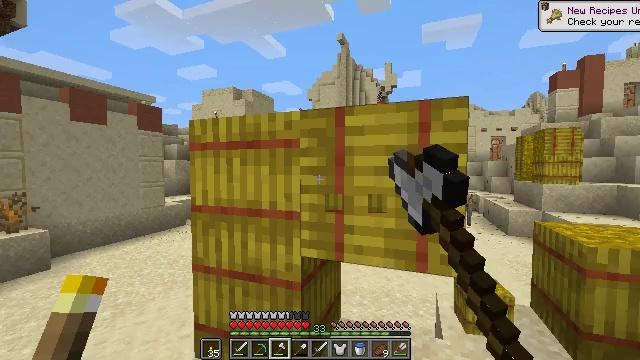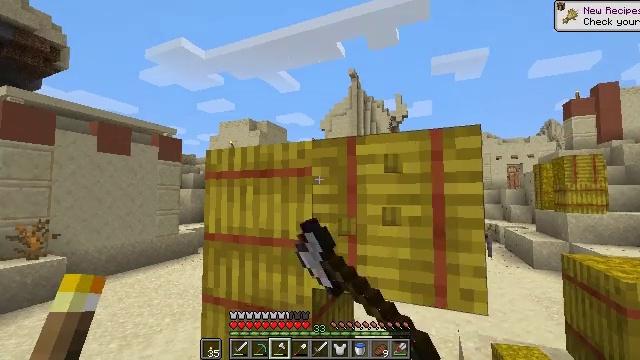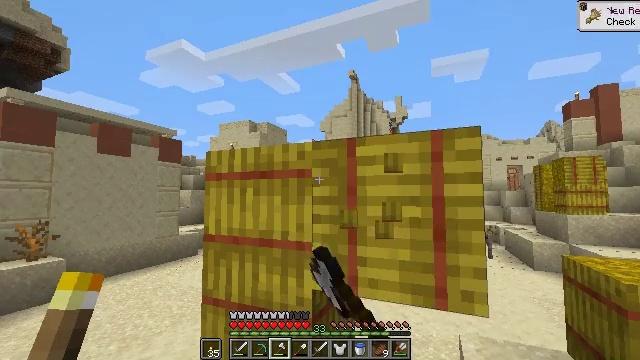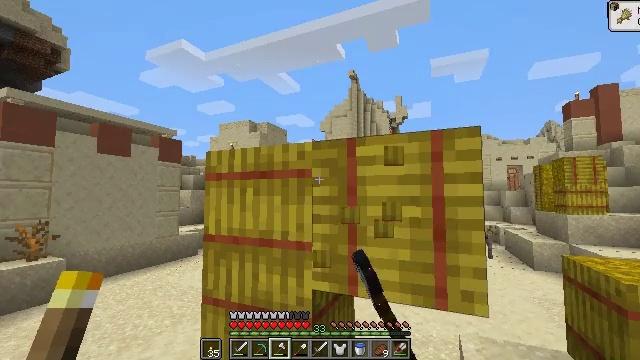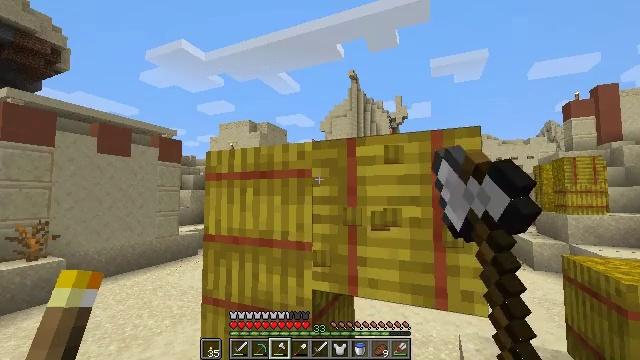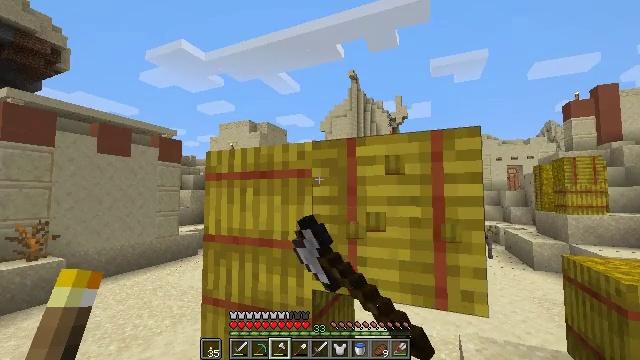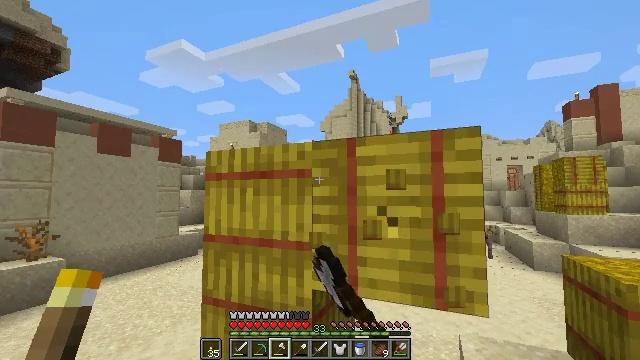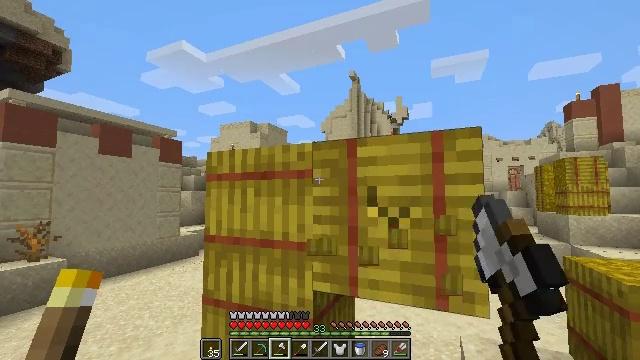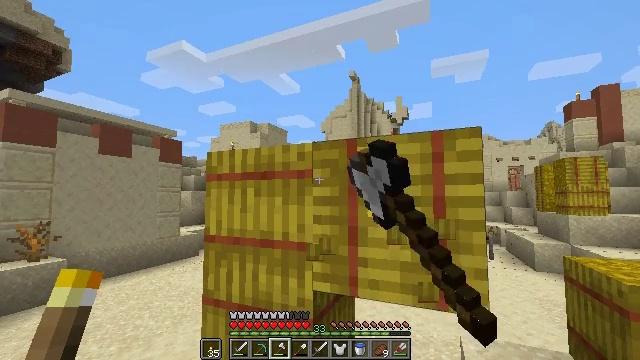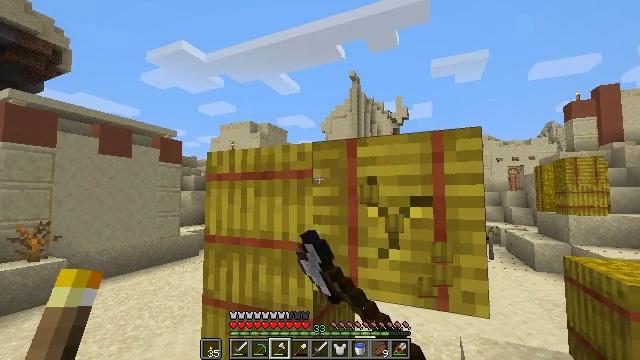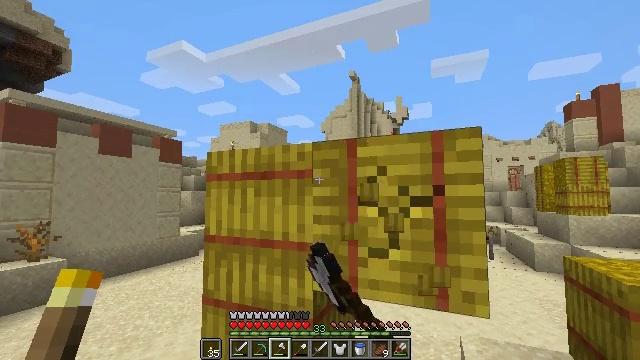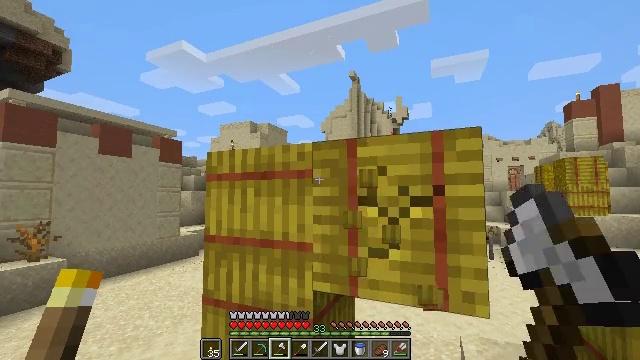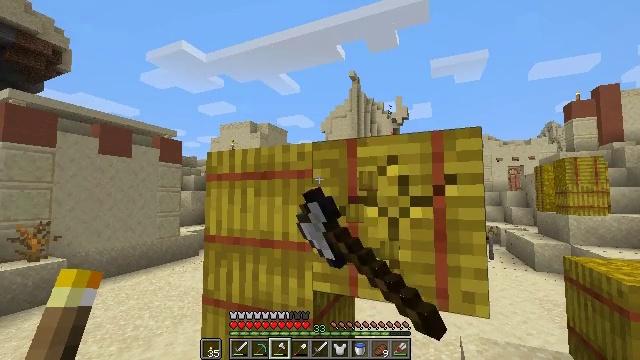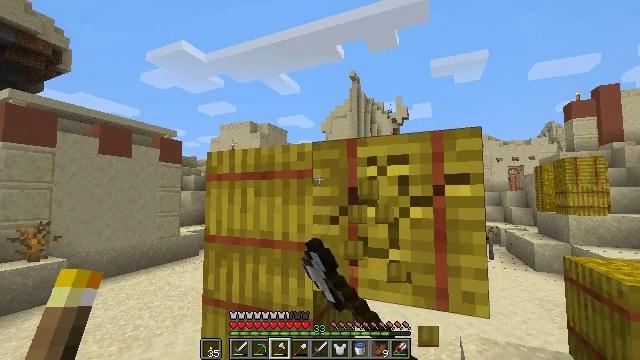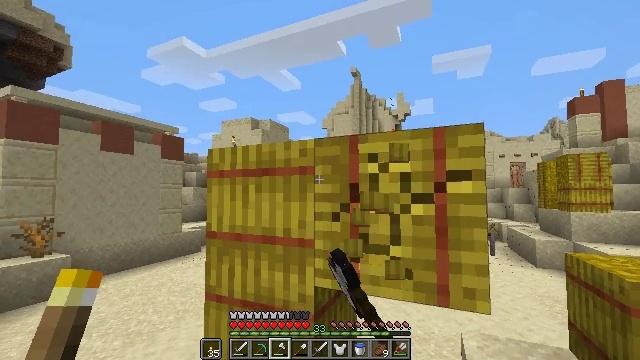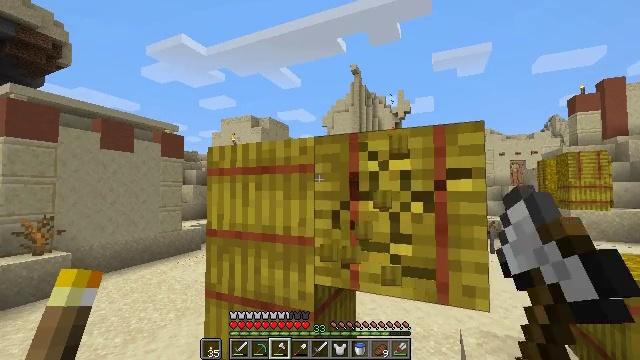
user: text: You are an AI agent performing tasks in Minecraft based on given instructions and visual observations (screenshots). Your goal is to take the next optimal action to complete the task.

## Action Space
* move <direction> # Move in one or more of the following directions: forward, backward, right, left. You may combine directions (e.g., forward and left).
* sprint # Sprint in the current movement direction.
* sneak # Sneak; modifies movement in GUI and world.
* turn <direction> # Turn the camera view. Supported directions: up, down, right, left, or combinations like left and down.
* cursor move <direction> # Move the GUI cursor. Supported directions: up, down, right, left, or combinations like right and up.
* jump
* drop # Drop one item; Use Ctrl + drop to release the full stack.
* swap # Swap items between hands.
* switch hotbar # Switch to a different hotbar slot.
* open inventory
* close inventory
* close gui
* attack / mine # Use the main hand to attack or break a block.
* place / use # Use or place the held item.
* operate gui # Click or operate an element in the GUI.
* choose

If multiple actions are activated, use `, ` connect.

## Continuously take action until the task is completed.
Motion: motion action
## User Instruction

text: Collect a hay block for crafting.
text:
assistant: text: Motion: turn left and up, attack / mine
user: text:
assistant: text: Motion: attack / mine
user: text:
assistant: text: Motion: attack / mine
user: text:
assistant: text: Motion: attack / mine
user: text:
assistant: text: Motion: attack / mine
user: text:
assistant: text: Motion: attack / mine
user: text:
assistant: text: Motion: attack / mine
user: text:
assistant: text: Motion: attack / mine
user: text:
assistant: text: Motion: attack / mine
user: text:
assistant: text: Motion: attack / mine
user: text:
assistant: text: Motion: attack / mine
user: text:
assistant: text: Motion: attack / mine
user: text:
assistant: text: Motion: attack / mine
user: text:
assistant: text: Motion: attack / mine
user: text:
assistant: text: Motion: attack / mine
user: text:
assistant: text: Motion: attack / mine
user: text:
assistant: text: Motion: attack / mine
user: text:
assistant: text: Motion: attack / mine
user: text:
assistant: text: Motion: attack / mine
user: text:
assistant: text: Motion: attack / mine
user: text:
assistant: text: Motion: attack / mine
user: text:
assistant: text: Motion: attack / mine
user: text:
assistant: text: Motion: attack / mine
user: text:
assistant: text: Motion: attack / mine
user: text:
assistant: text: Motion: attack / mine
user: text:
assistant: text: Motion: attack / mine
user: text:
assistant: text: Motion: attack / mine
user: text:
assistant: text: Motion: attack / mine
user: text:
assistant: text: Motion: turn left and down, attack / mine
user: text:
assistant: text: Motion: turn left, attack / mine